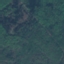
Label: Forest